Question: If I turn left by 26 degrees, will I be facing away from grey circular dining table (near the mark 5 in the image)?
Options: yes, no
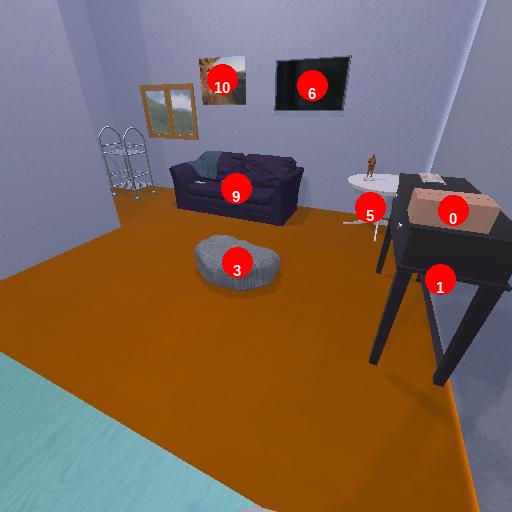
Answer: yes